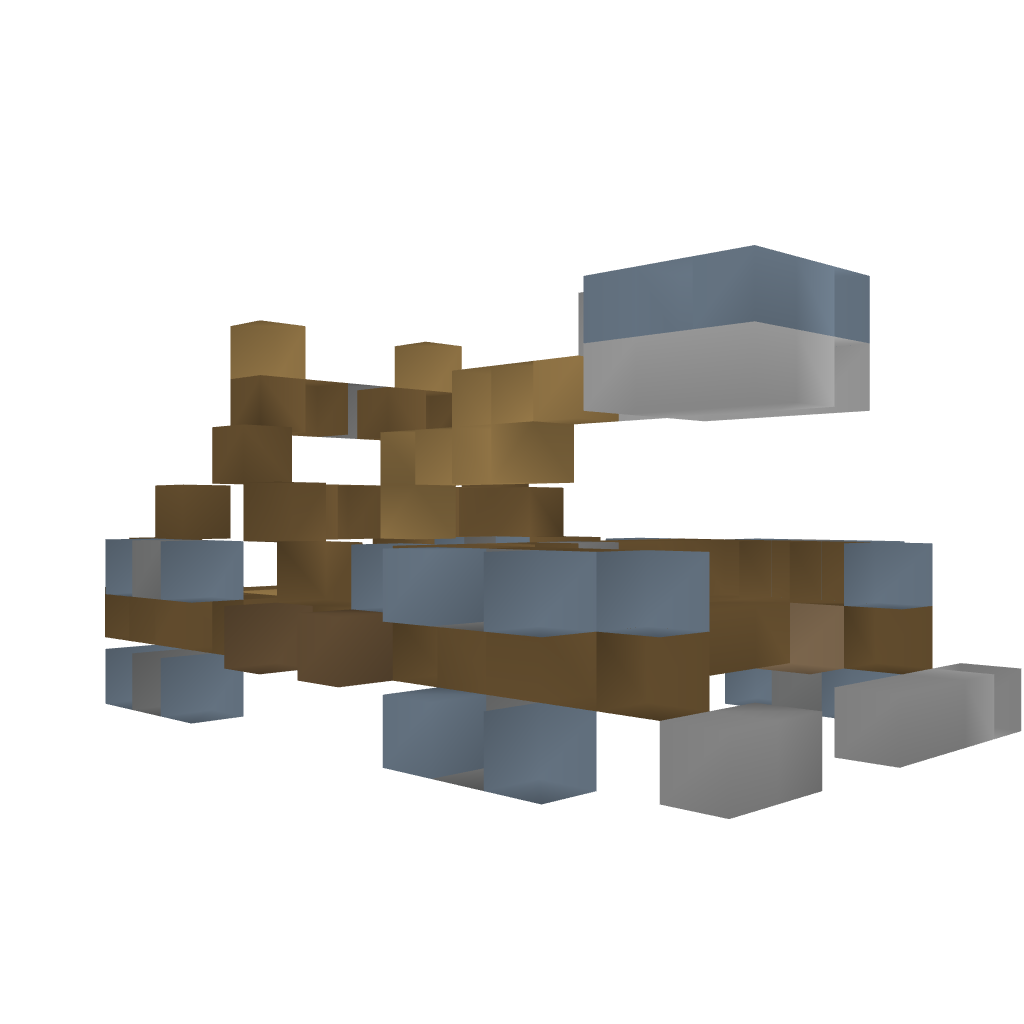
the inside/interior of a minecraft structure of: catapult